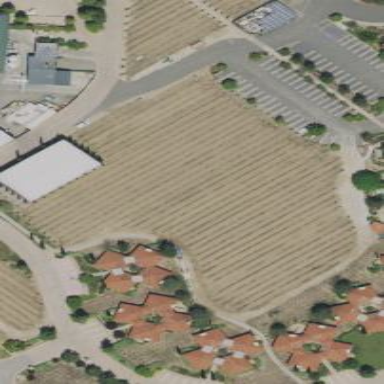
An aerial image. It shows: Vineyard.